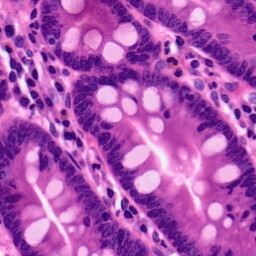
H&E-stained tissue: Pancreatic